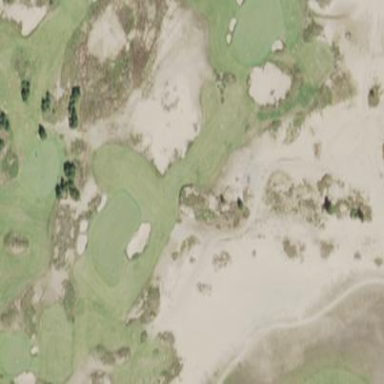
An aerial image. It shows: Sandy area is golf bunker.